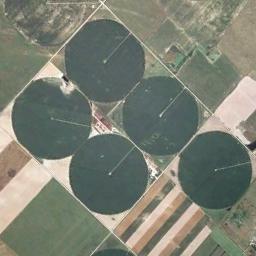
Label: circular_farmland